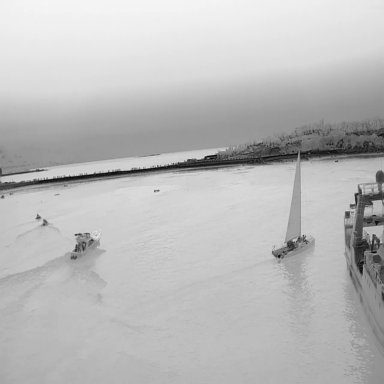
There is a sailboat in the infrared image.